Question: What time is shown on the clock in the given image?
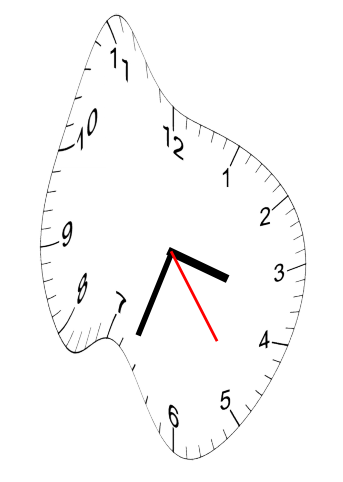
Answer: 03:33:24